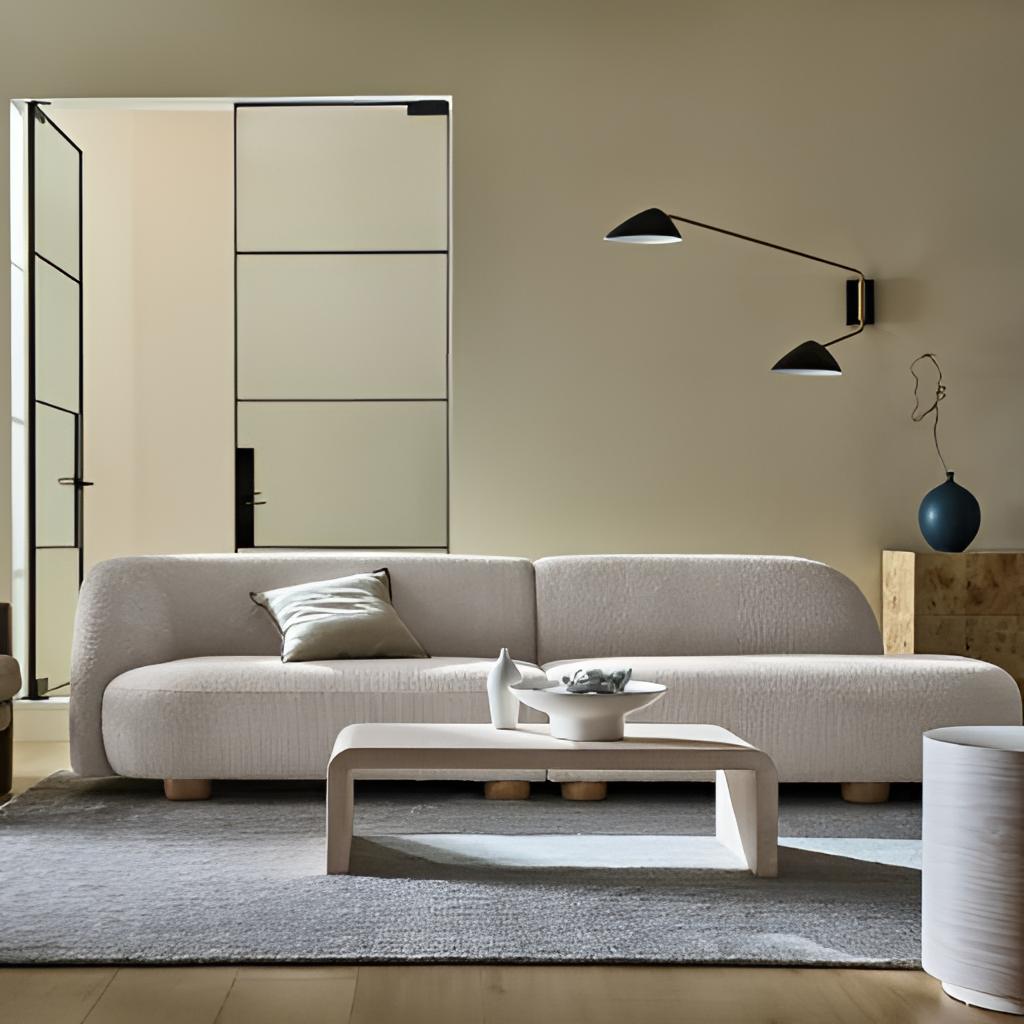
fabric sofa, living room, paint wallpaper, with solid pattern, oak wood flooring, with plank pattern, modern